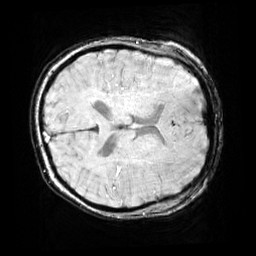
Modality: SWI
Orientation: axial
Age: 12
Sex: female
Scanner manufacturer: siemens
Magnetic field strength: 3 T
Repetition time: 0.027 s
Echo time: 0.02 s